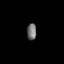
Tissue: prostate
Cell type: B cells
Senescence score: 0.7035
Nuclear area (px): 152
Mean DAPI intensity: 114.77